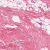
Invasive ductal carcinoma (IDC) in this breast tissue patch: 0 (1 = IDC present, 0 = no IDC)